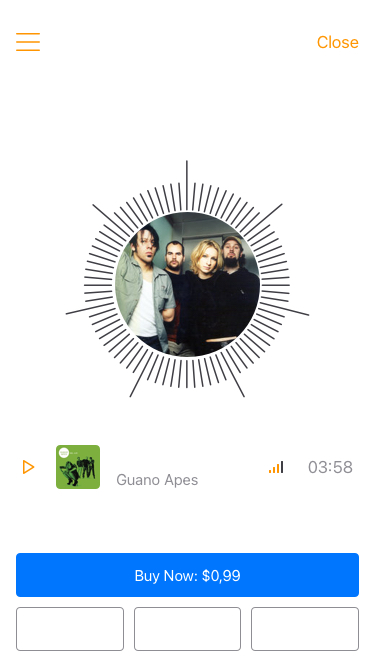
Text in this UI design:
Magic Occurred